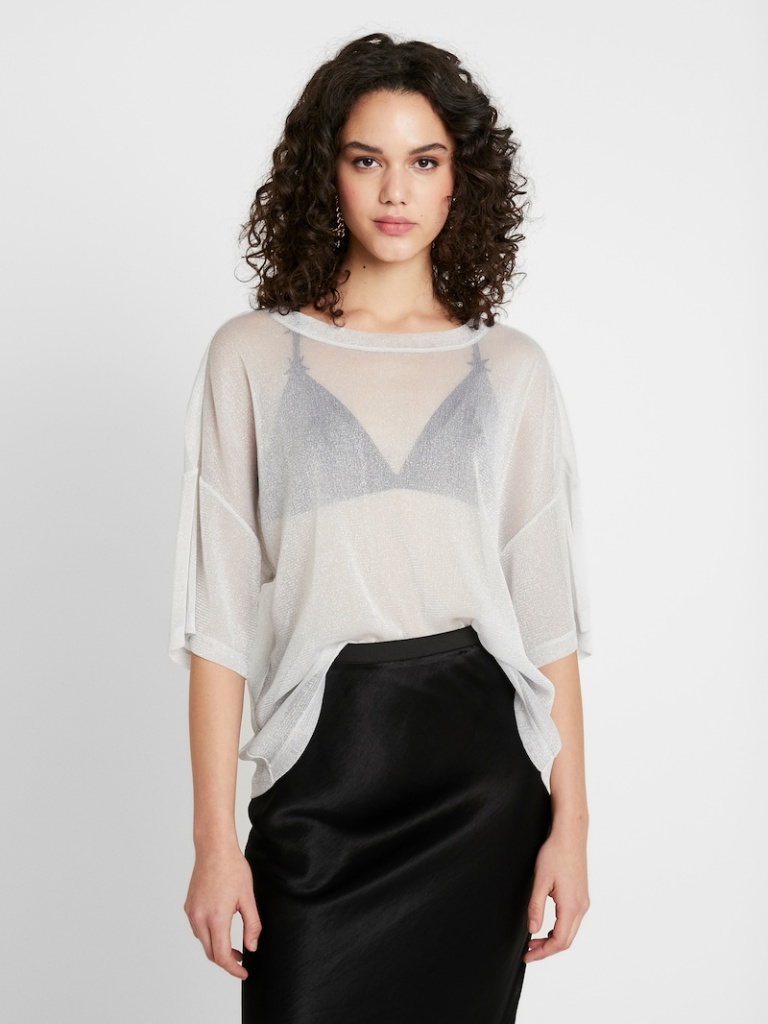
cotton relaxed short sleeve hip length French Tucked boat t-shirt